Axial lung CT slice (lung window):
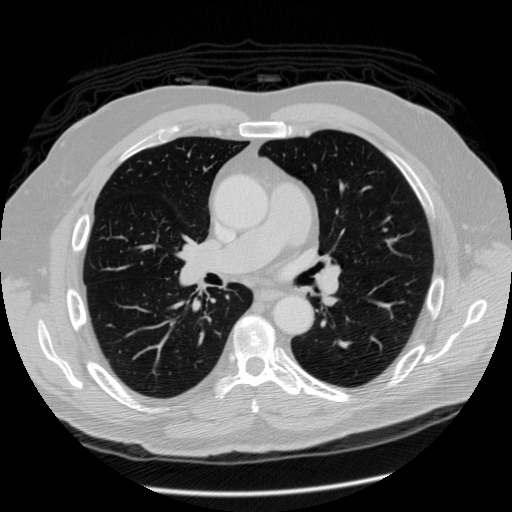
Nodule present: no